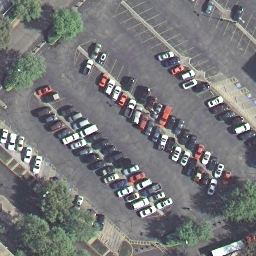
Label: parking lot